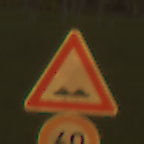
Verkehrszeichen: UnebeneFahrbahn
Zusatzzeichen unten: Geschwindigkeit60
Umgebung: Outdoor, Suburban
Tageszeit: MorningAfternoon
Wetter: PartlyCloudy
Licht: Natural
Jahreszeit: NotSpecified
Kontrast: HighContrast